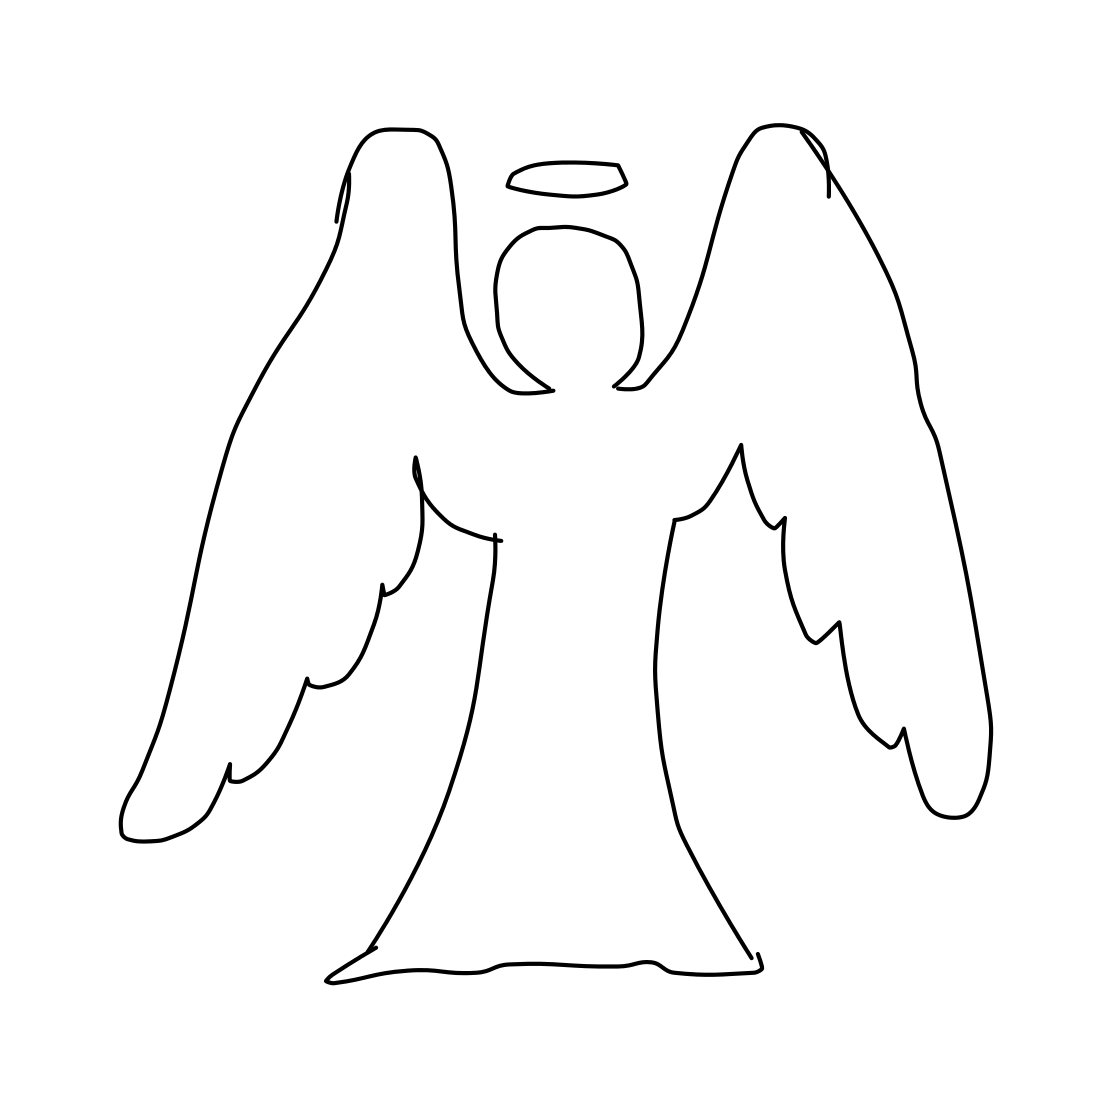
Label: angel